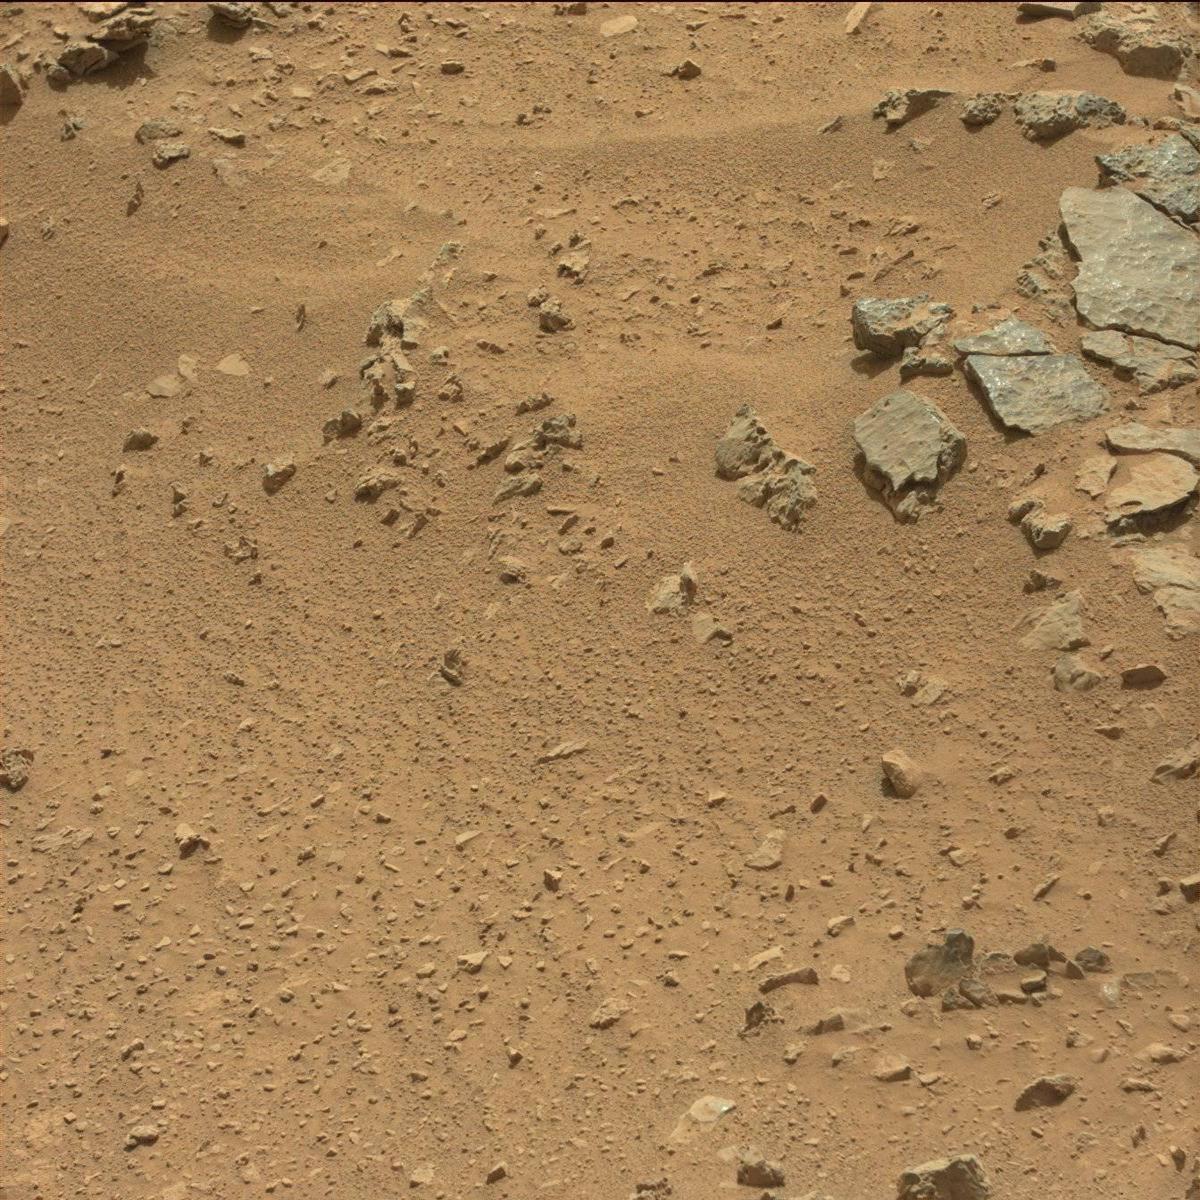
Terrain classes present: Bedrock, Sand / Soil